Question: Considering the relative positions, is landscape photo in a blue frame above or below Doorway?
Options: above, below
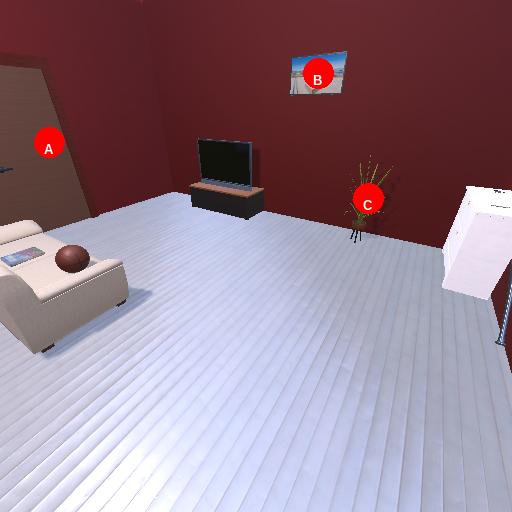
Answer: above